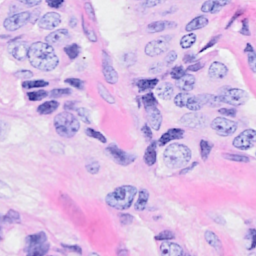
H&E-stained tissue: Breast